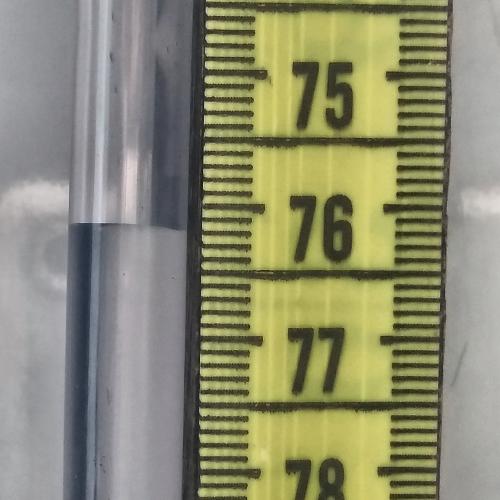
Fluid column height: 76.2 cm